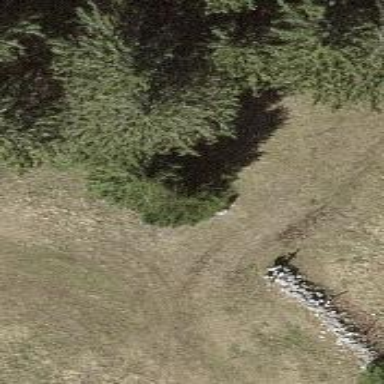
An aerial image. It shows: Dry stone wall barrier.